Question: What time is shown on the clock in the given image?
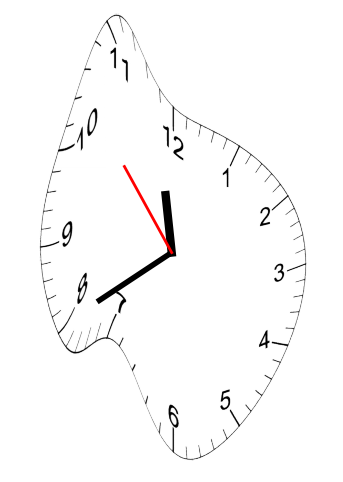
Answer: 11:39:53